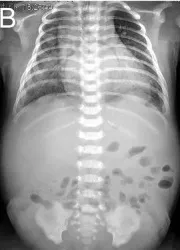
DOH 4 Increasingly intensified pulmonary edema, disappeared intestinal tube aeration and accumulated ascites.
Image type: radiology (x_ray)